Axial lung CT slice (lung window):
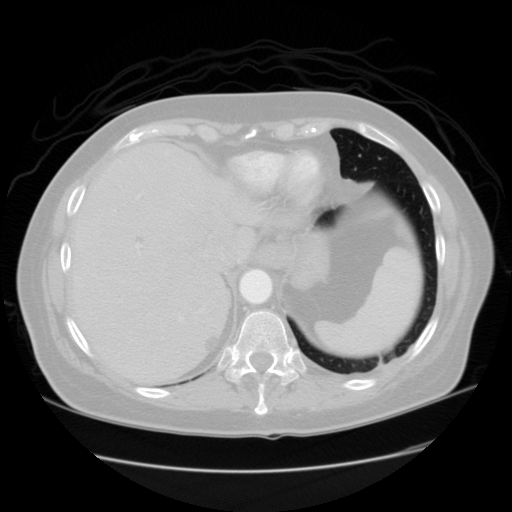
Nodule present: no